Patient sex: M
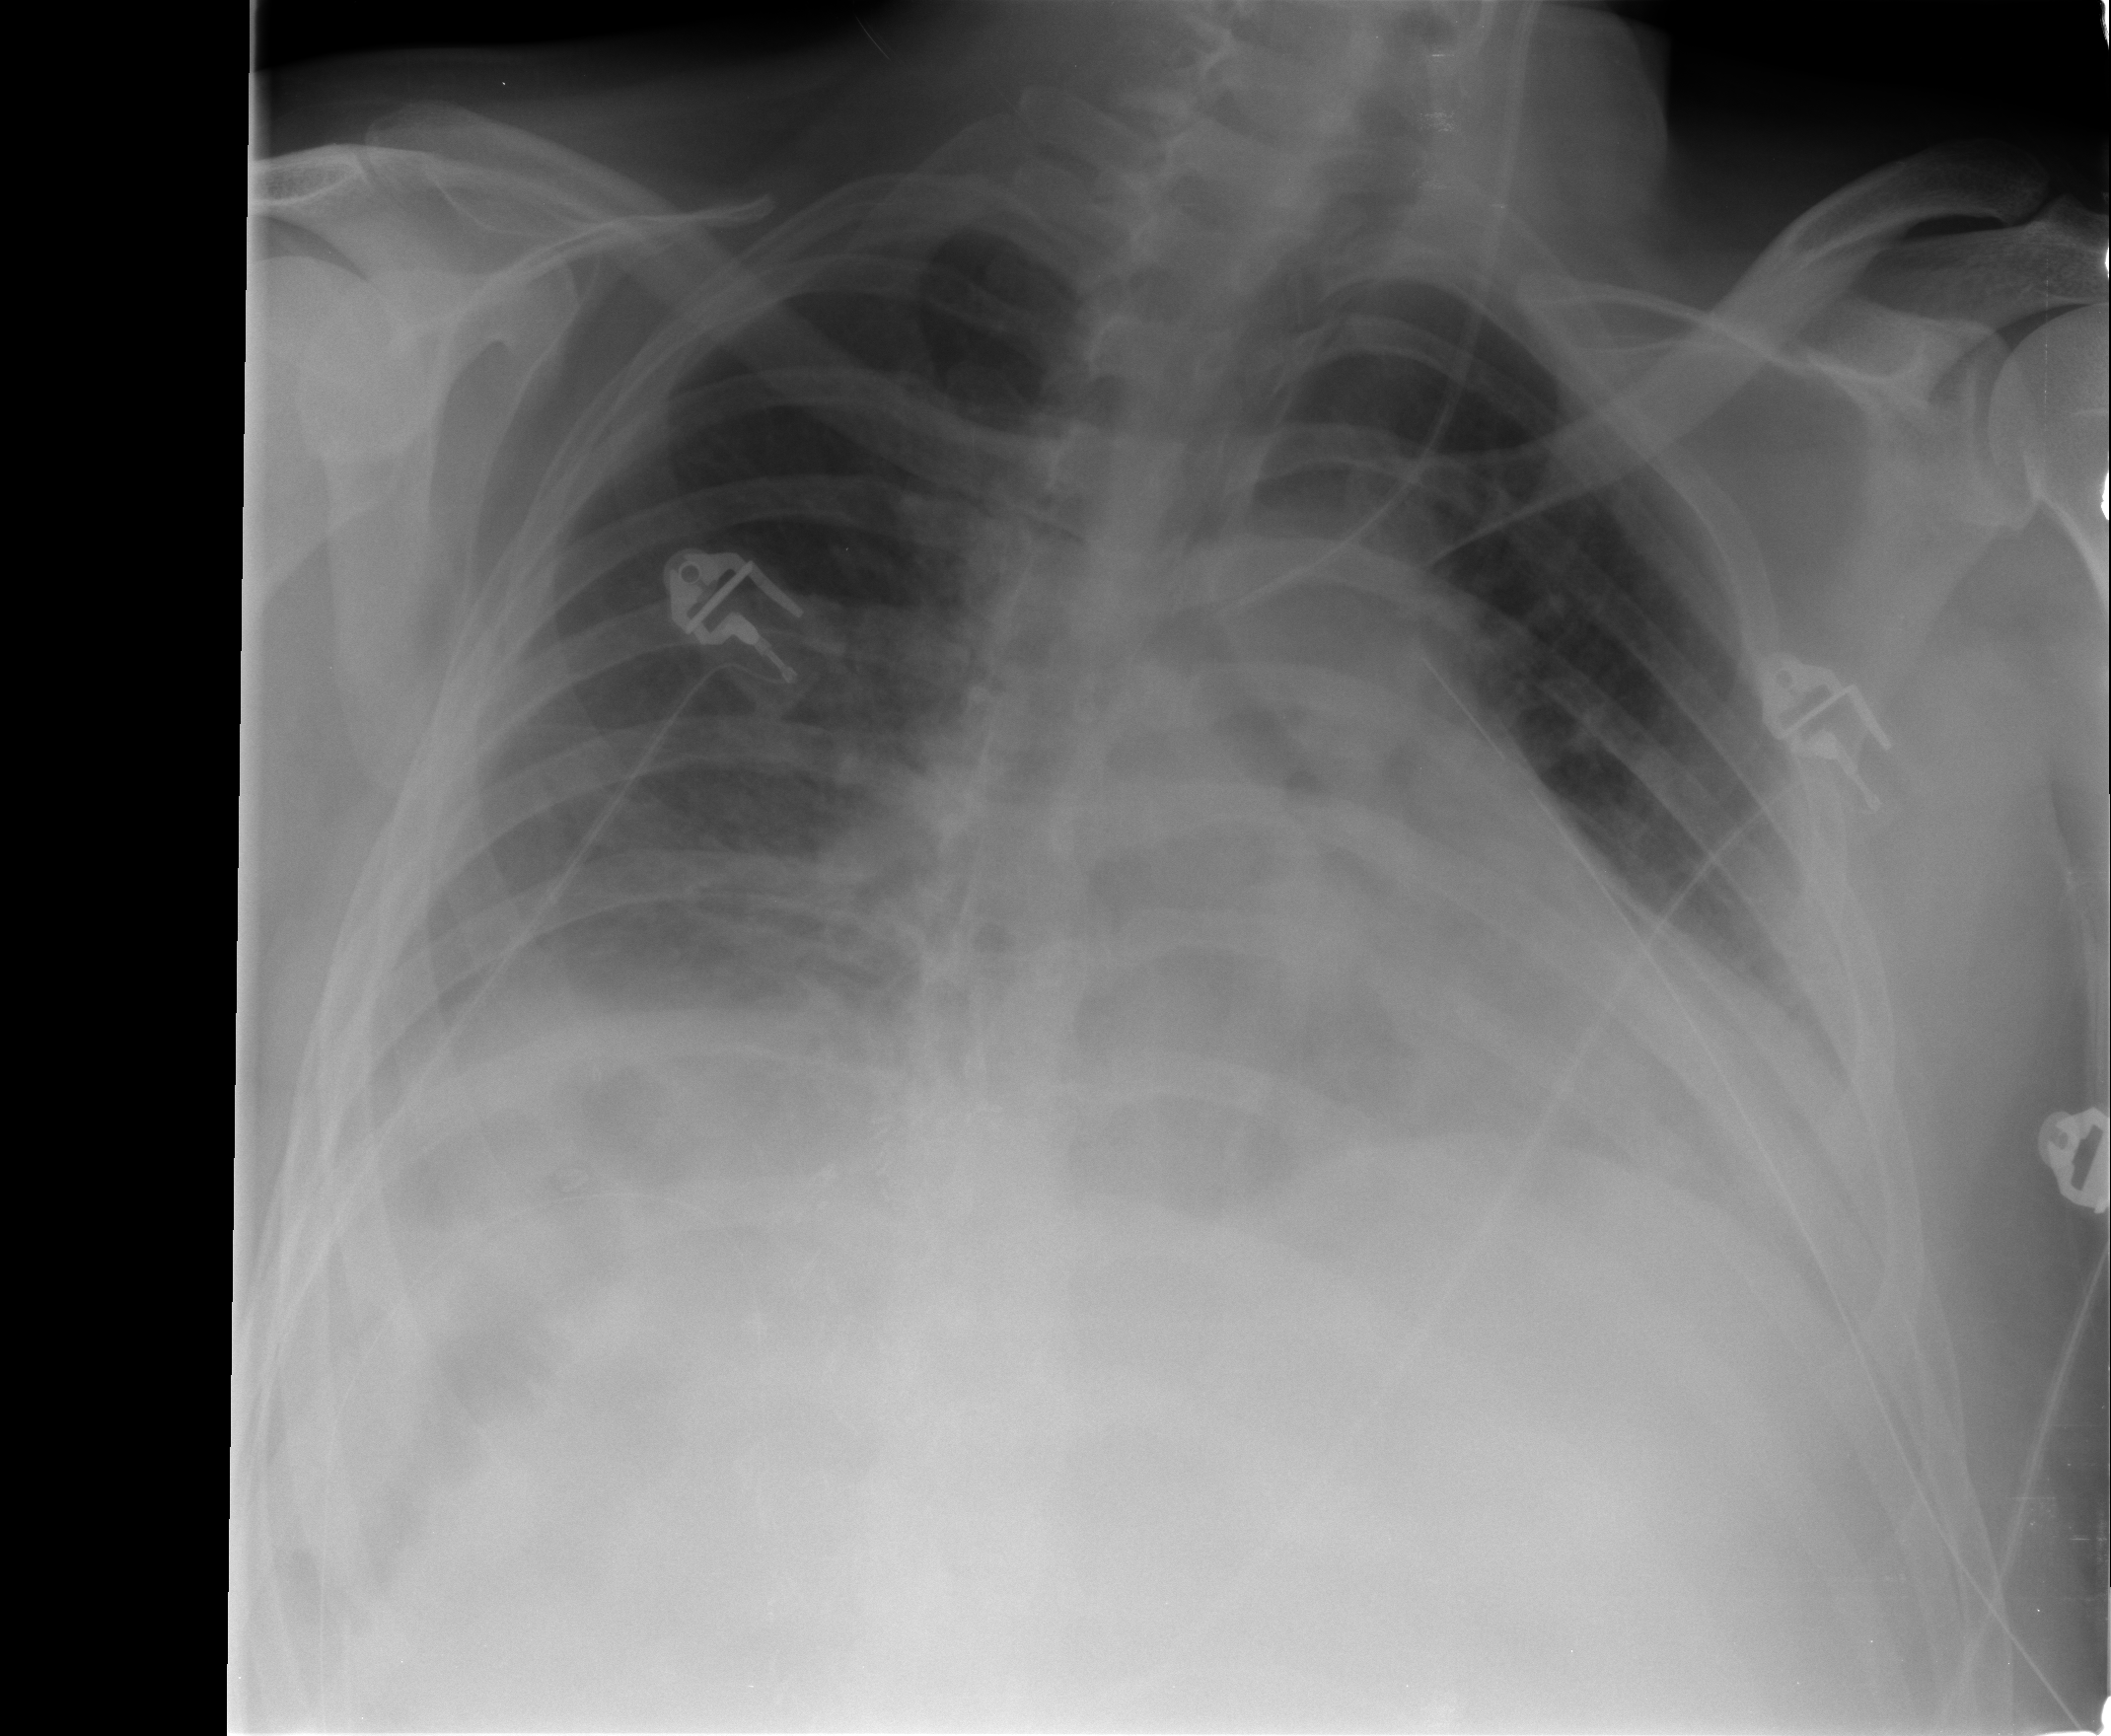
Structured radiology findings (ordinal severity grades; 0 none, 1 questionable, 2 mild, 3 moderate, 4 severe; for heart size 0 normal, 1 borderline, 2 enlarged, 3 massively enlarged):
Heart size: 2
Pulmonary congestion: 2
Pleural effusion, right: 2
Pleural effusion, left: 2
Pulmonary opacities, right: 0
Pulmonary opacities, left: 1
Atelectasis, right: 1
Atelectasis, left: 1